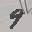
Label: 9